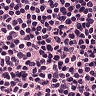
Metastatic tissue present: no